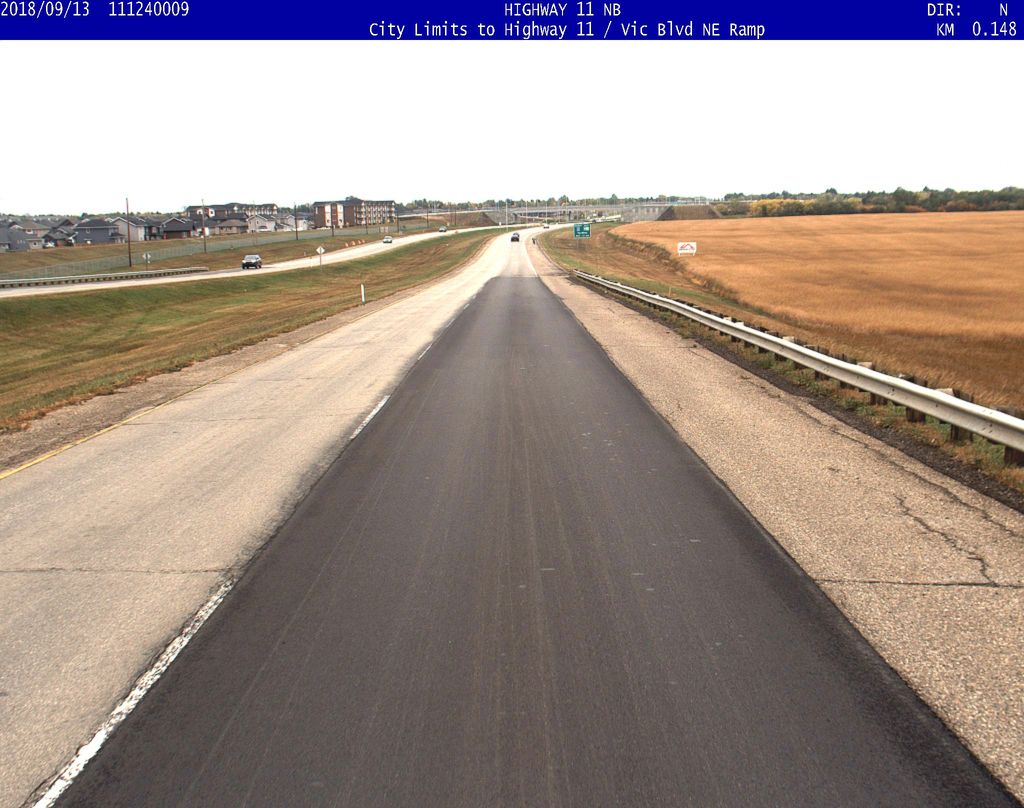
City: saskatoon